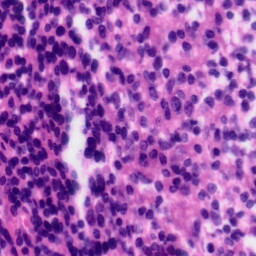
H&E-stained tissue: Tonsil